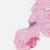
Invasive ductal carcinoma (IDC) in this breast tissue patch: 0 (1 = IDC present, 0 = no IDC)